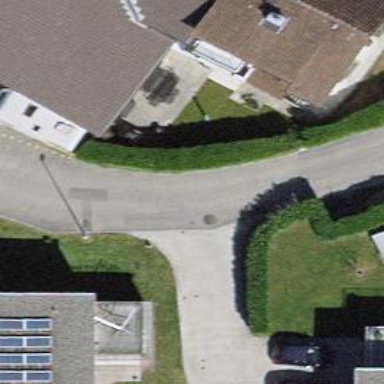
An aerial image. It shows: Paved residential road.